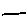
Label: line